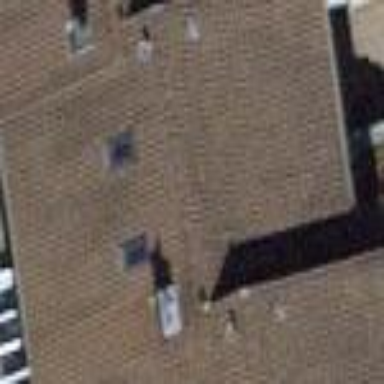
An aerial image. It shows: Building with tile roof.